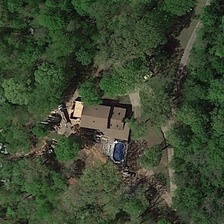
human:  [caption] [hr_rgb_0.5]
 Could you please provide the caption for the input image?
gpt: many green trees are around a gray building .

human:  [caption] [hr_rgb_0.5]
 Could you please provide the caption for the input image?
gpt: many green trees are around a gray building .

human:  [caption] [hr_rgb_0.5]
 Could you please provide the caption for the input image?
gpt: many green trees are around a gray building .

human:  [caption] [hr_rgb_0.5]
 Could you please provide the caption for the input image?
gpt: many green trees are around a gray building .

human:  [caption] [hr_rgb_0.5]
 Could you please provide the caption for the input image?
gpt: many green trees are around a gray building .